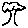
Label: tree